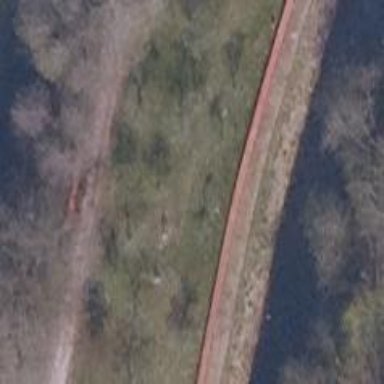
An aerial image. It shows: Disc golf hole.